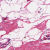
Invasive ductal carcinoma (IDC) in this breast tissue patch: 0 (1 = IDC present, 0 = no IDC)